Question: '''
if($_GET["content"] ="foo"){
echo("<h4>foo</h4>");
exit;
}
'''
When I type in URL "127.0.0.1/_/index.php?content=foo" it seems to output the previous code I wrote
'''
if($_GET["content"] ="picture"){
echo("Picture:<br>");
echo("<img src='./ku~1.jpg'></img>");
exit;
}
'''
What is the problem here?

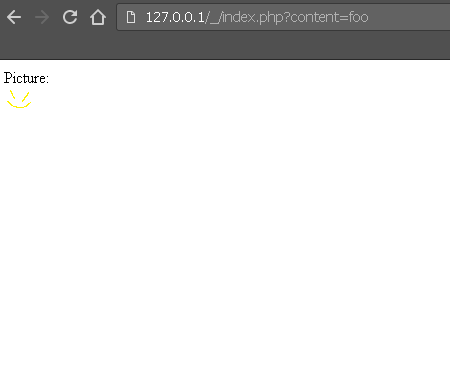
Answer: '''
if($_GET["content"] ="picture"){
'''
assigns '$_GET["content"]' the value '"picture"'. You want to use
'''
if($_GET["content"] =="picture"){
'''
and
'''
if($_GET["content"] =="foo"){
'''
instead.